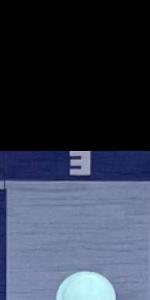
Label: Empty